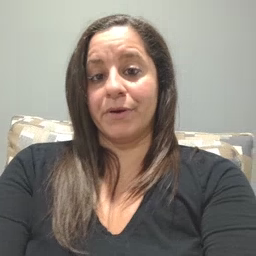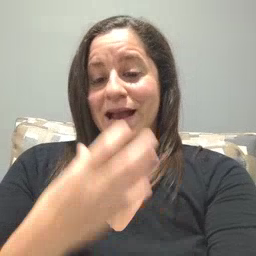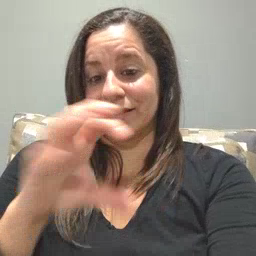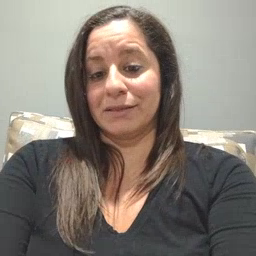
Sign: hot